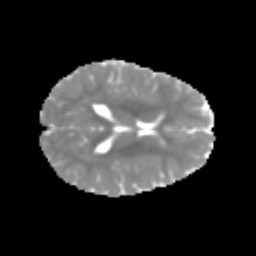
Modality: MD
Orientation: axial
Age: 7
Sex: male
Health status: healthy